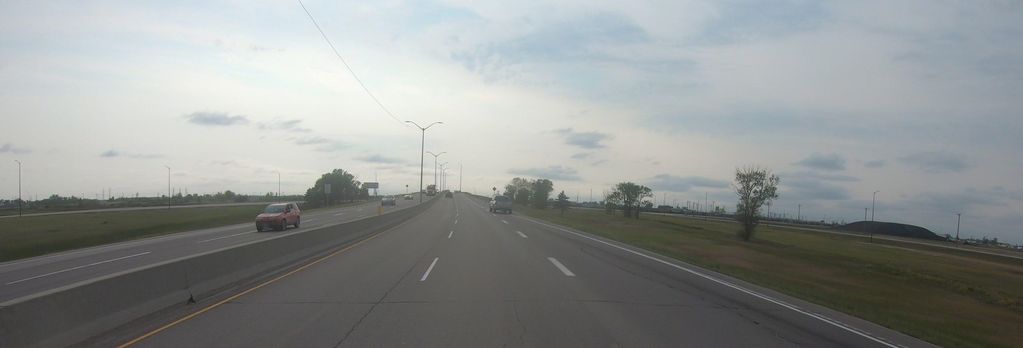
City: winnipeg